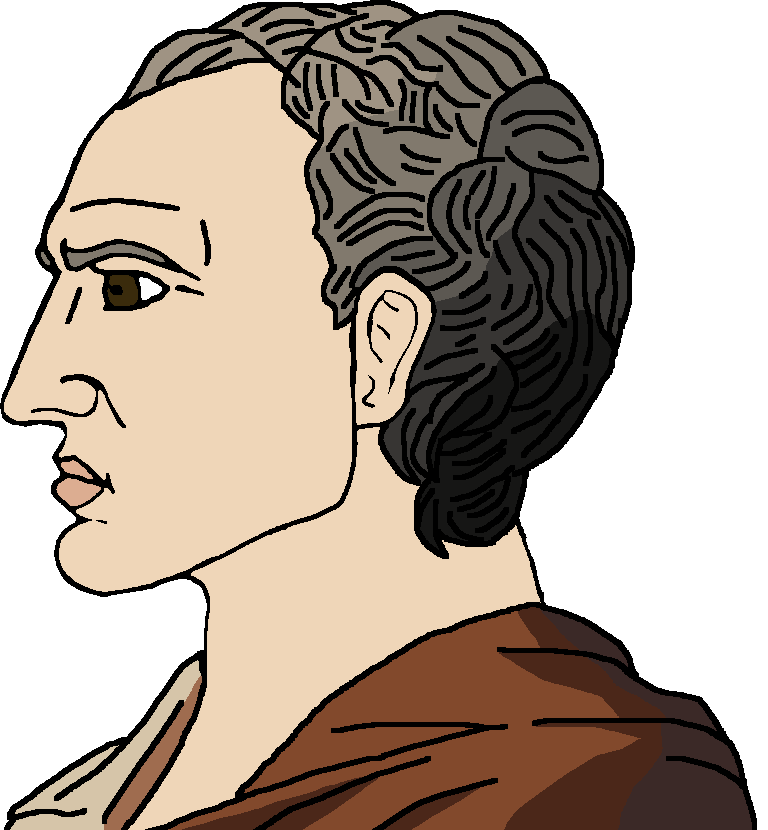
Label: 4_Yes_Chad